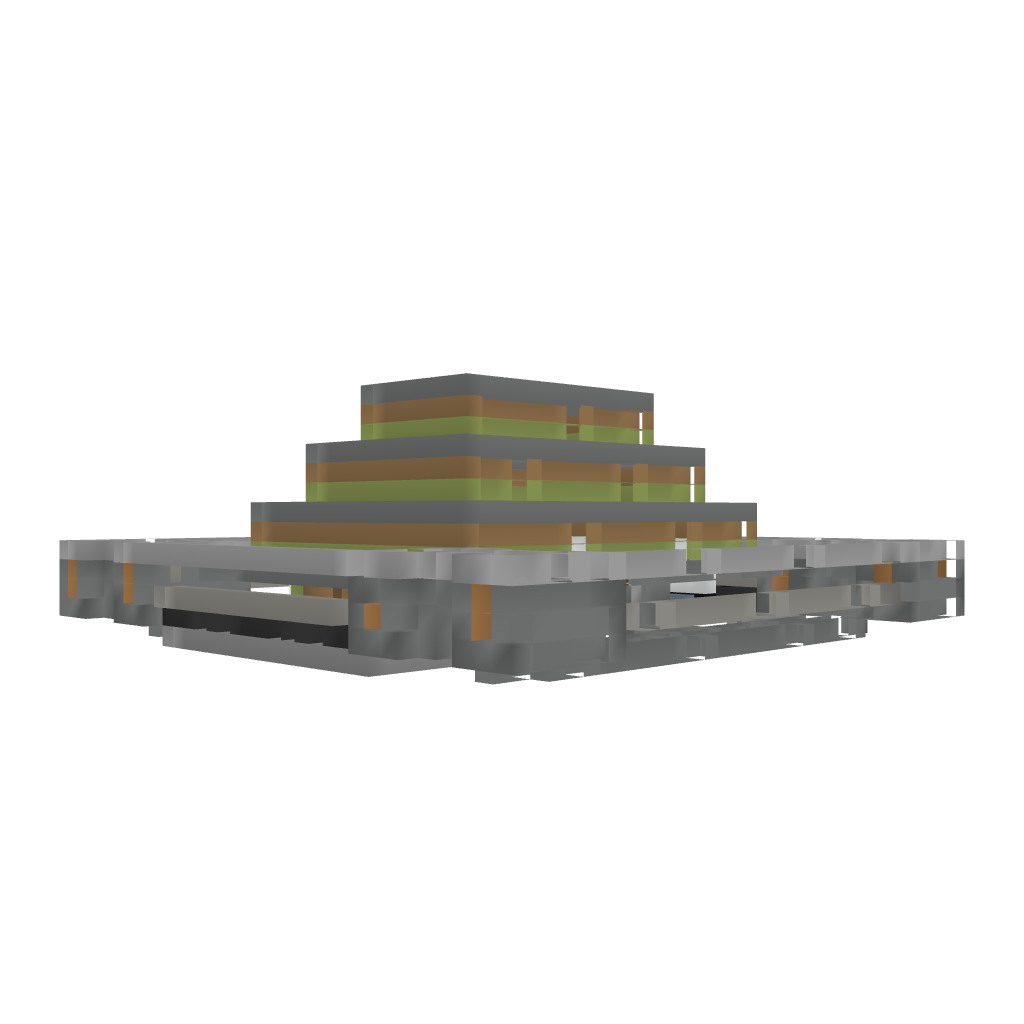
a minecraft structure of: Night Temple